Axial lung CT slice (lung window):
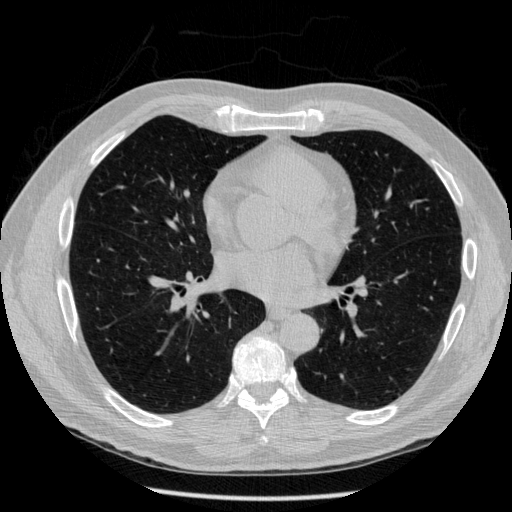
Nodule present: no